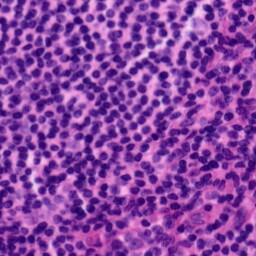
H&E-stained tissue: Tonsil